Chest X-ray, PA view. Patient: 81 years old, sex M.
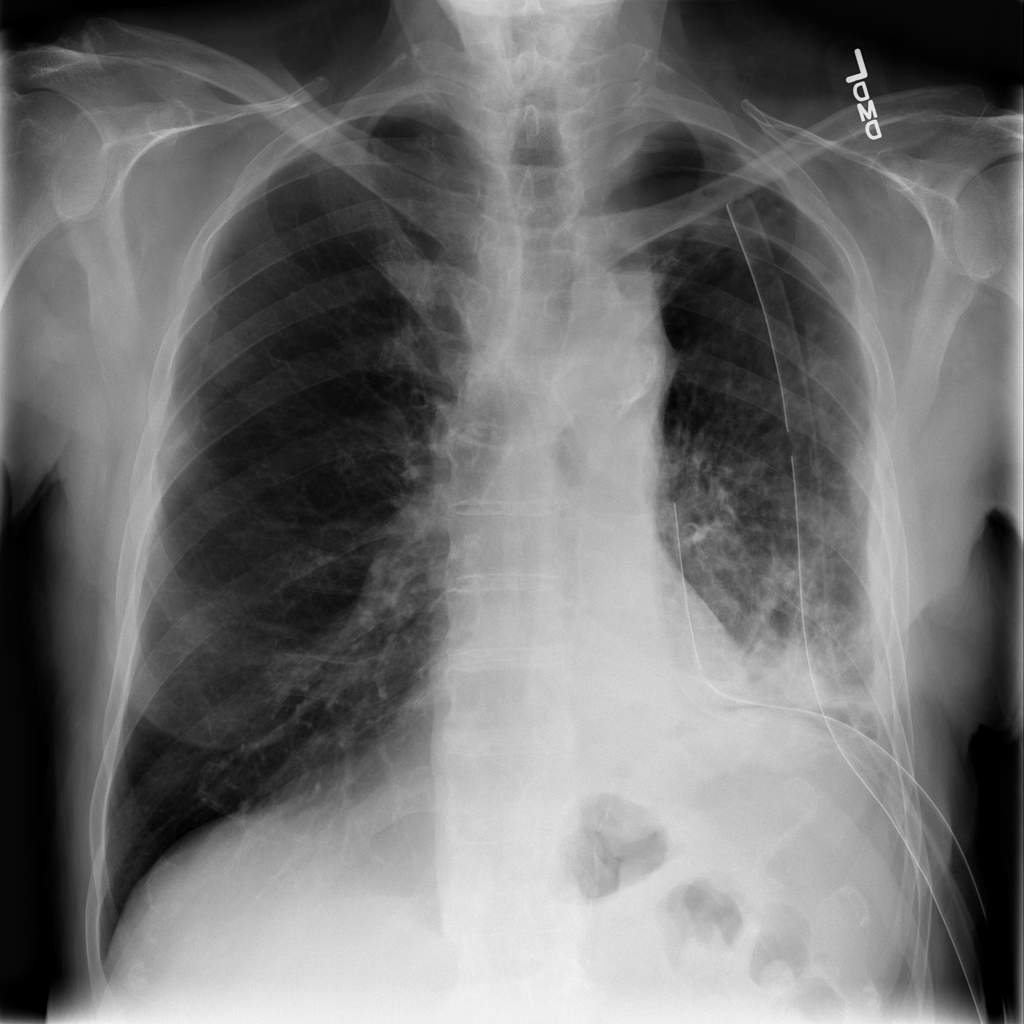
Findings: Infiltration